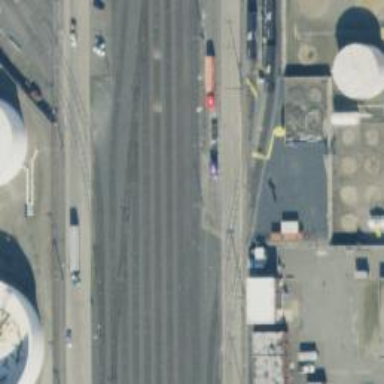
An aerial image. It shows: Railway spur service.